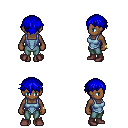
a pixel art fantasy rpg character, female body template, human, dark skin, blue vest, teal pants, blue short bangs hairstyle, bracelets, maroon shoes, four views (front, back, left, right), 2x2 character sprite sheet, small pixel art, hard edges, no anti-aliasing